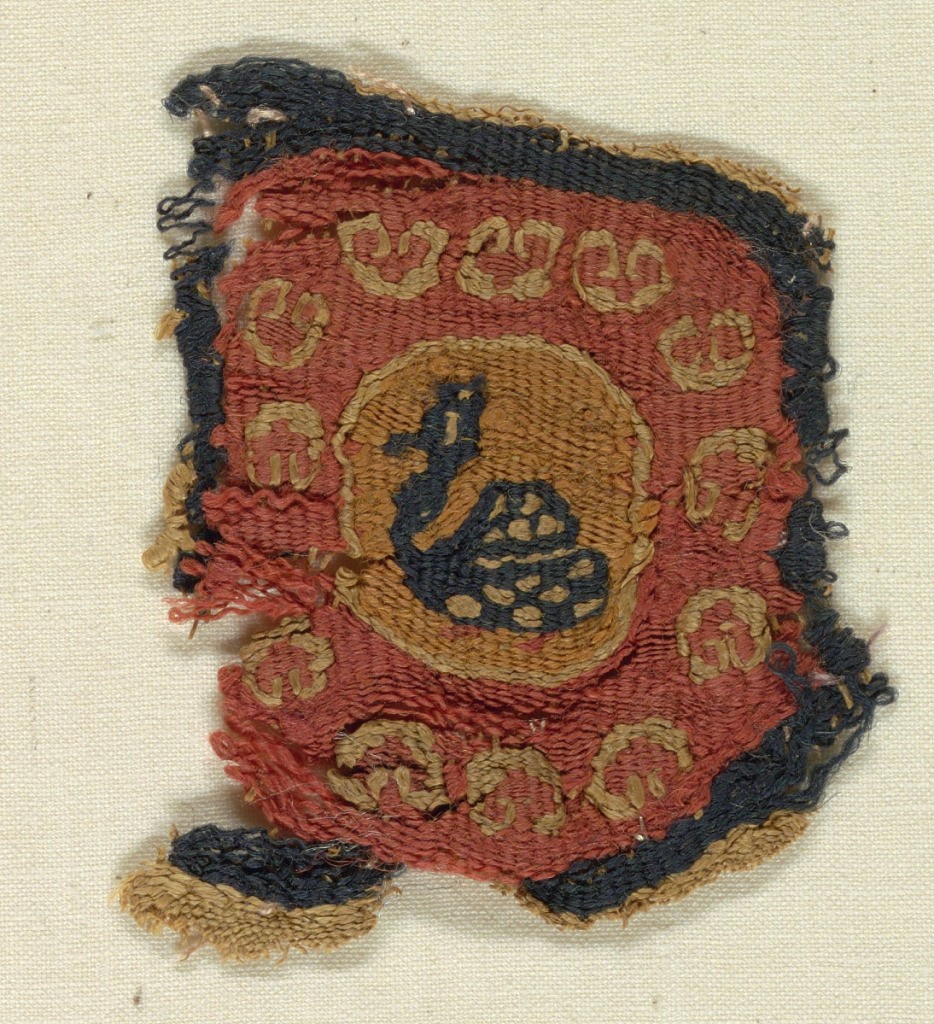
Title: Fragment
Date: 4th–5th century
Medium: Warp; S-spun linen. Wefts; S-spun linen, S-spun wools. Technique: slit tapestry with supplementary weft wrapping
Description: Small fragment with a long-necked crested bird swimming within a circular frame. Border of hearts.